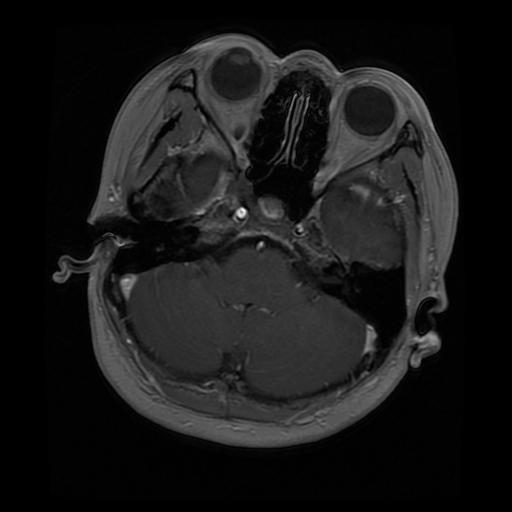
Label: pituitary